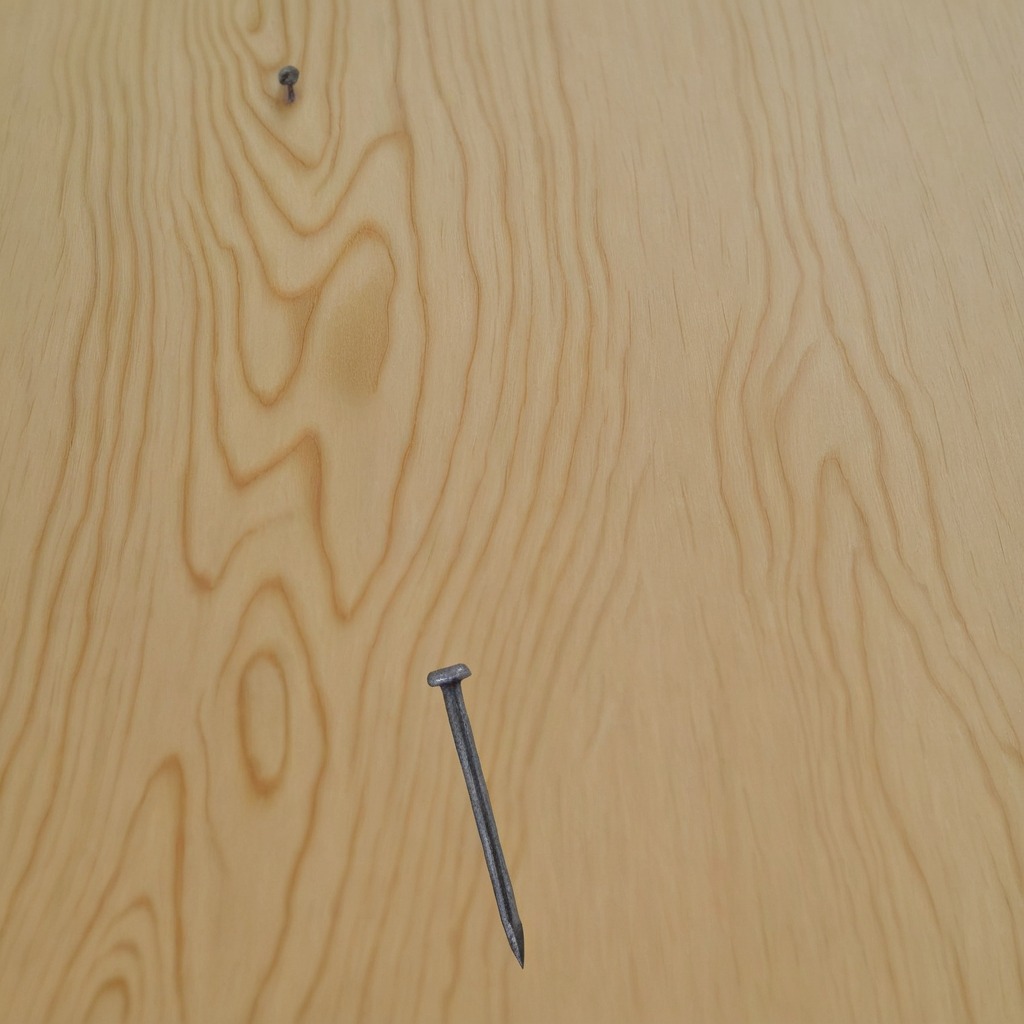
A iron nail is lying on a plywood surface in a paint workshop lit by afternoon window light.